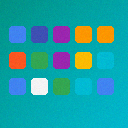
Screen state: on